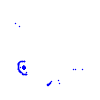
Particle: proton